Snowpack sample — Loveland Pass, Silver Plume, Colorado, USA (2/11/26, 12:00 PM MST)
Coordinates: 39.663, -105.886
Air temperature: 35 °F
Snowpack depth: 82 cm
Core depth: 10 cm
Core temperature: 15.8 °F
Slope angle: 13°, slope face: 12°
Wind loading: high
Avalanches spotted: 1
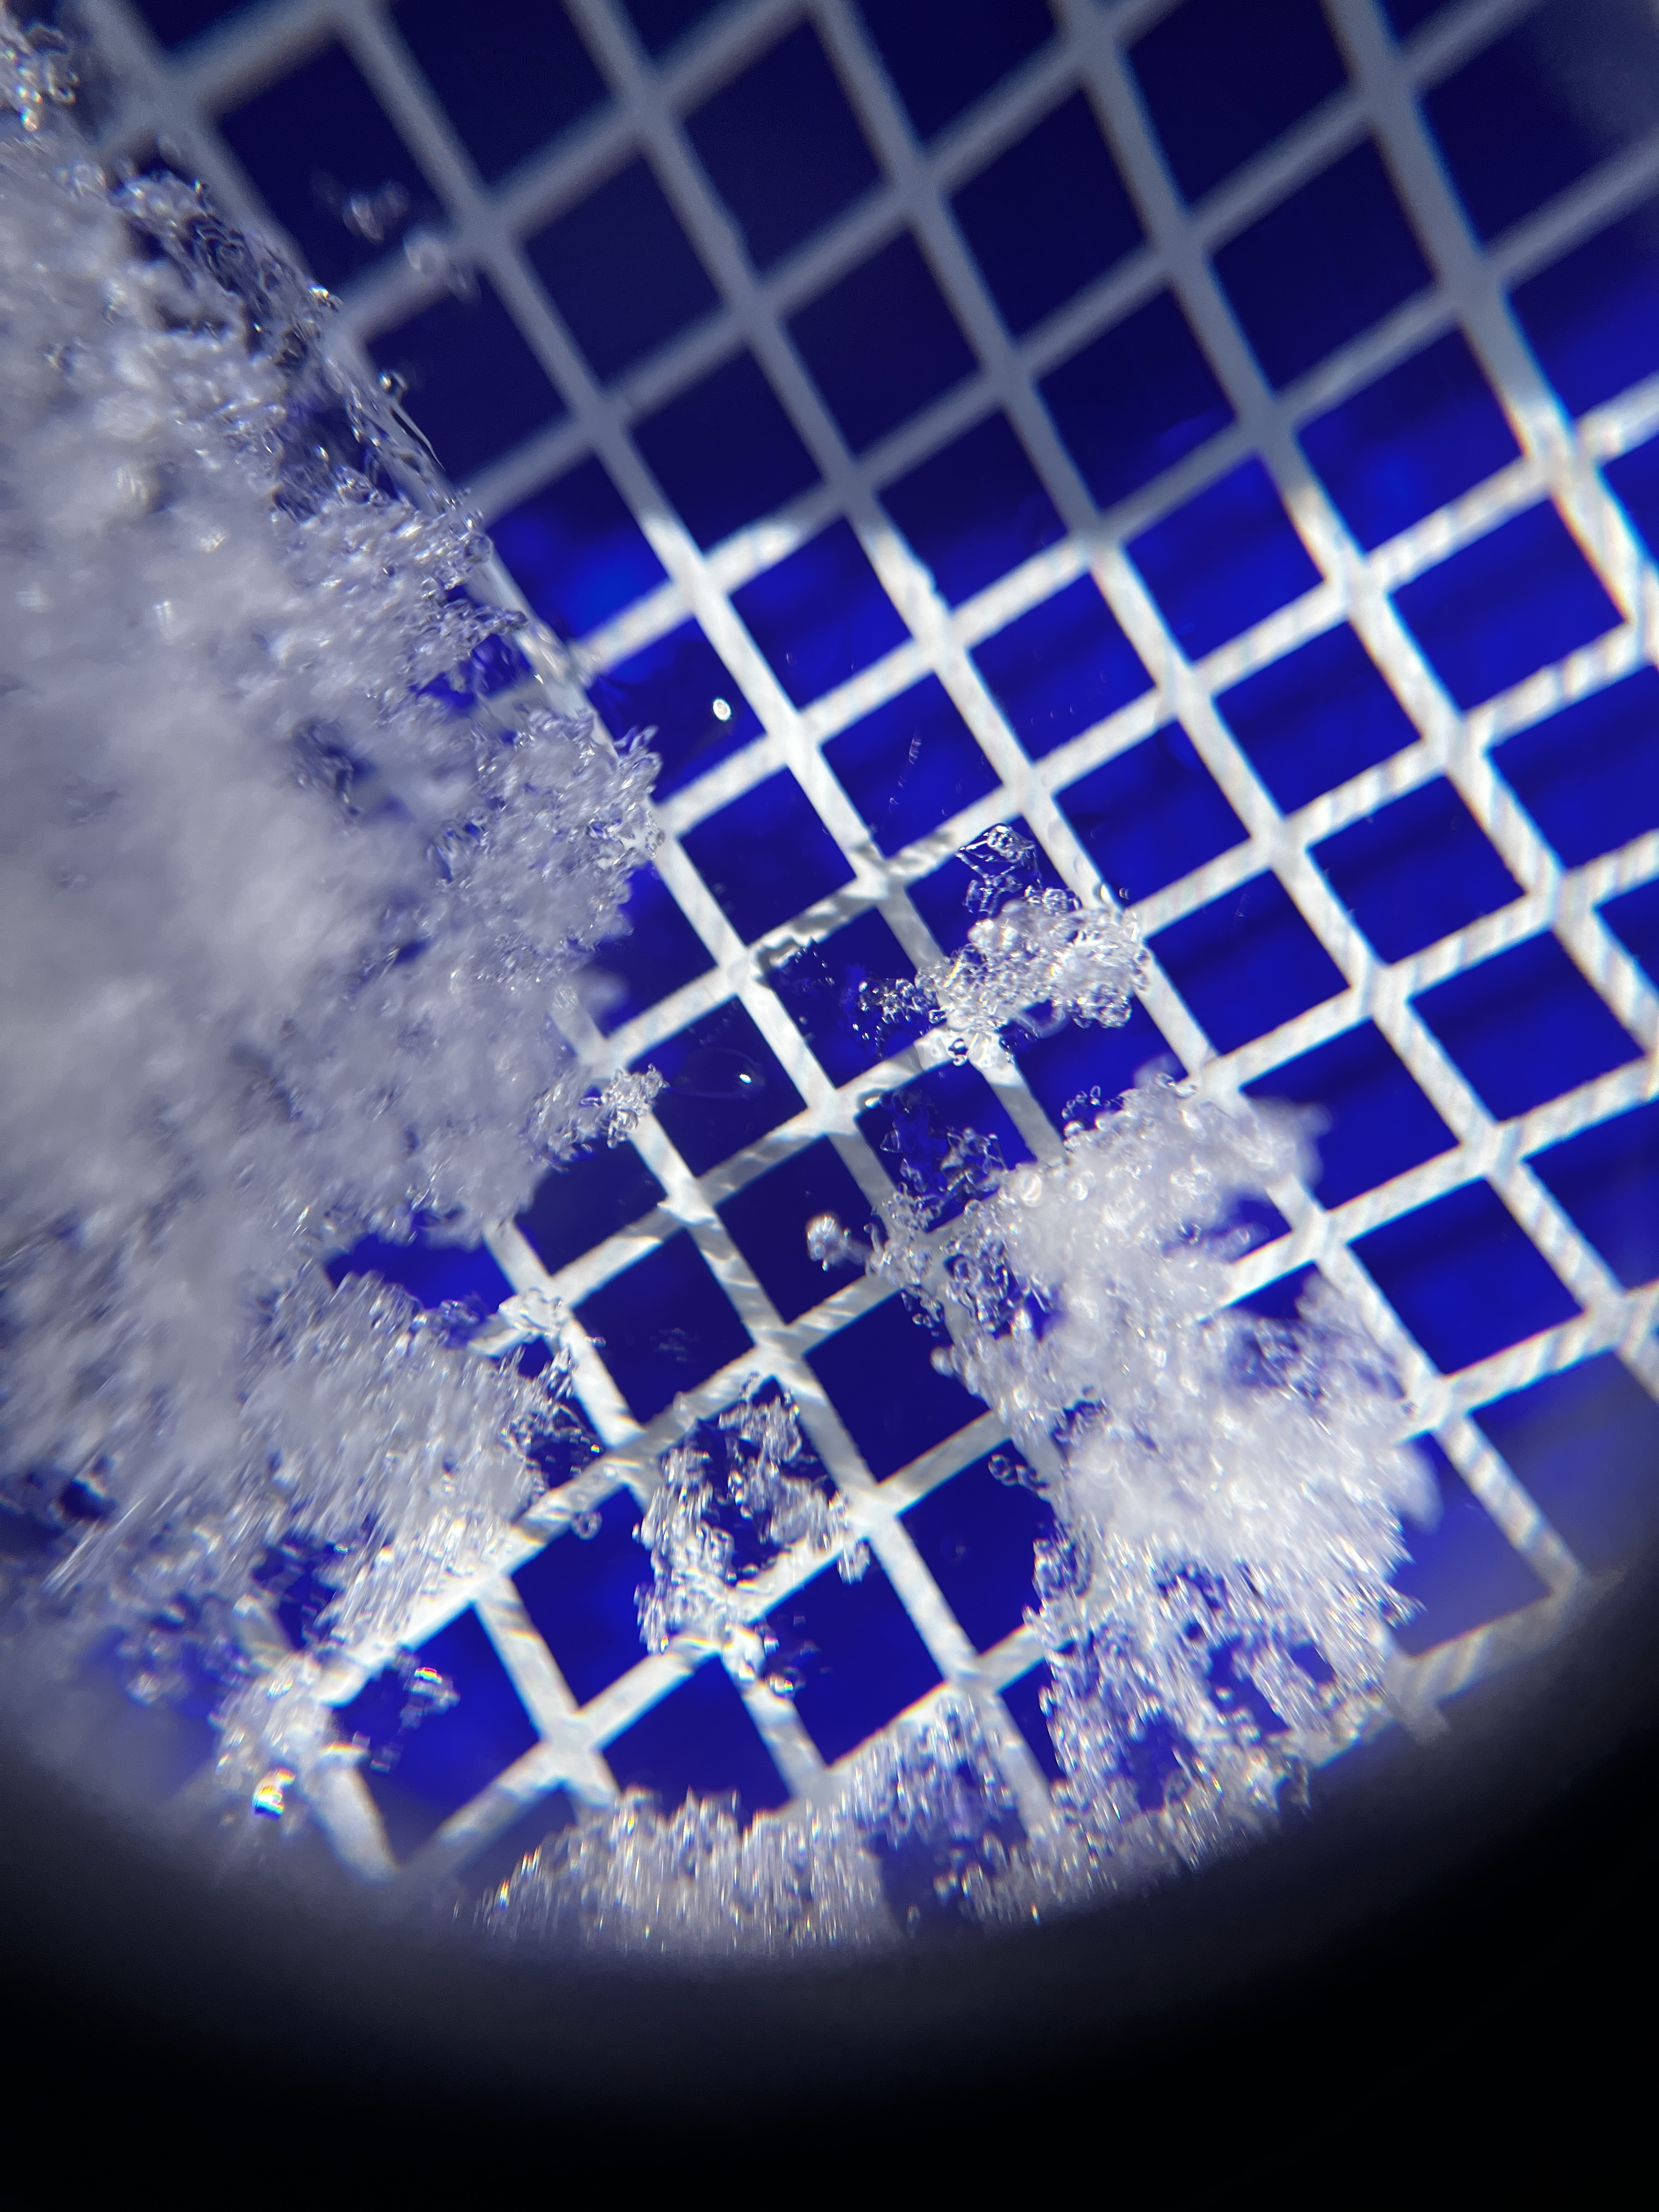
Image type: magnified_profile
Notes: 1 small avalanche spotted on the north side of the bowl, lots of wind loading